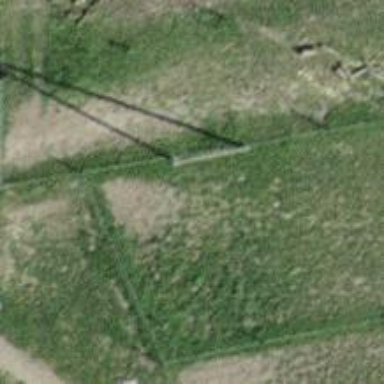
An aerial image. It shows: Power pole.